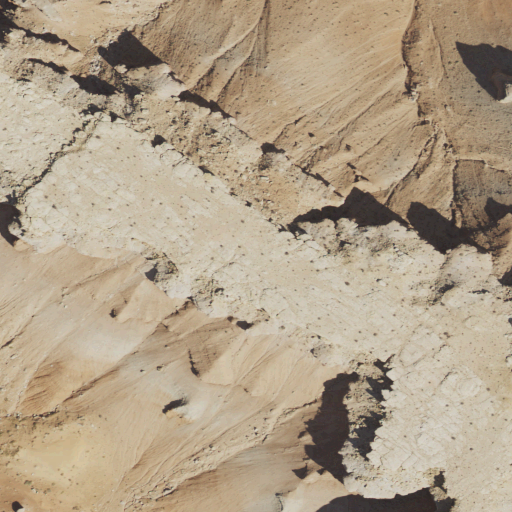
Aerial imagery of mountain in Utah named Little Flat Top containing shrub, barren land, grassland, and evergreen forest